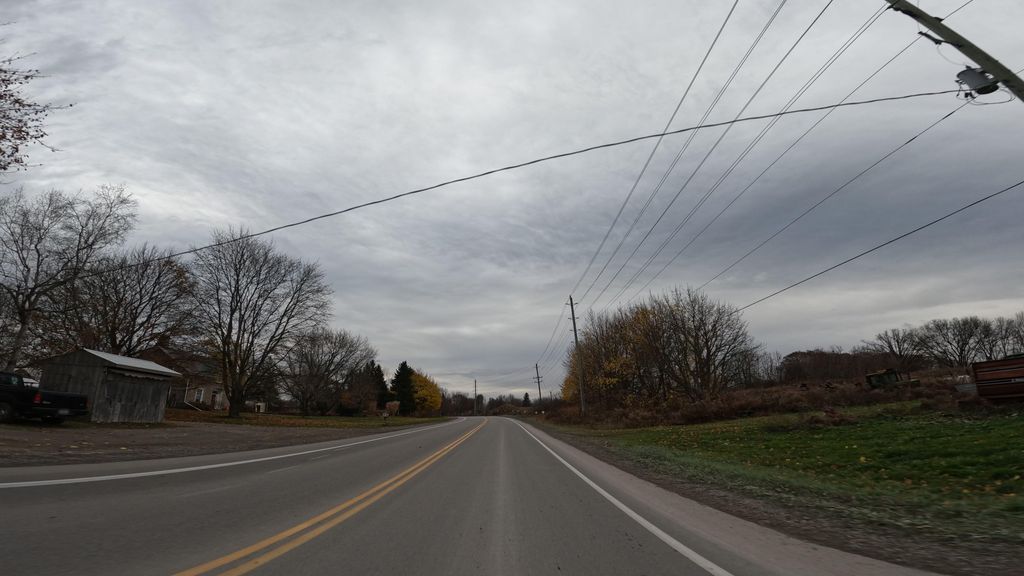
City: hamilton